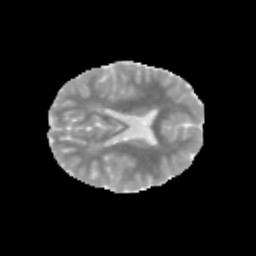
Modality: MD
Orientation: axial
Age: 9
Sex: male
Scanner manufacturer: siemens
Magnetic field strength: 3 T
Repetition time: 3.8 s
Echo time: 0.07 s